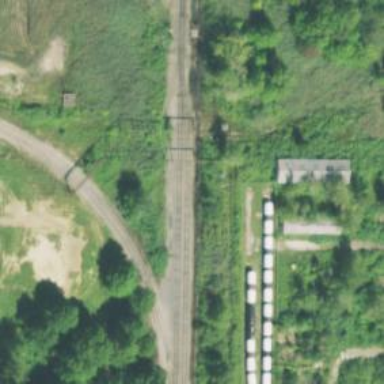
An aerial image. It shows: Railway spur service.